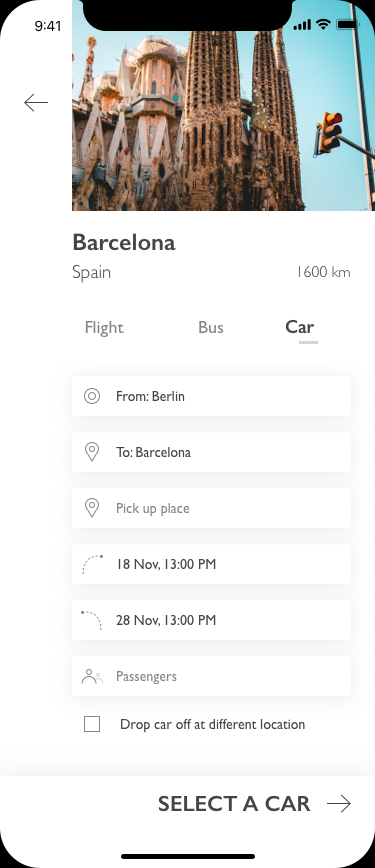
Text in this UI design:
Barcelona
Spain
1600 km
Drop car off at different location